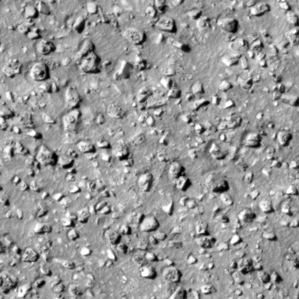
Label: non_frost